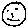
Label: smiley face